Question: I tried adding a new web.config file to my asp.net app (I went through right click on the project -> add -> Web Configuration File).
However at the Solution Explorer the newly added file is not nested under Web.config. Any idea?
See image -
I would like Web.Staging.config to be nested just as Web.Release.config:

(Assume VS 2012 or 2013).
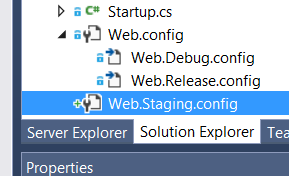
Answer: Take a look at <URL>.
Specifically:
> To add configuration specific transform file (e.g. Web.Staging.Config) you can right click the original web.config file and click the context menu command "Add Config Transforms"